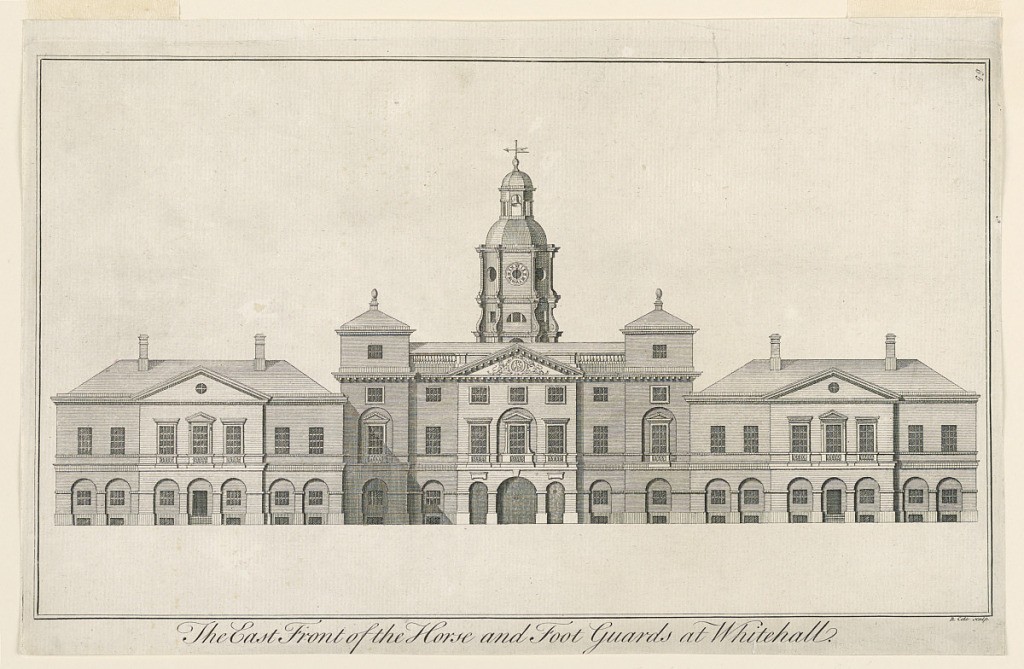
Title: The East Front of the Horse and the Foot Guards at Whitehall
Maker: Benjamin Cole, British, active ca. 1748 - 1775, died 1783
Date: ca. 1745
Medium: Engraving on paper
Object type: Print
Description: The eastern elevation of the main façade of the Horsegaurds, London, facing the Mall. Inscribed below: "The East Front of the Horse and Foot Guards at Whitehall"; at upper right, the number "65".